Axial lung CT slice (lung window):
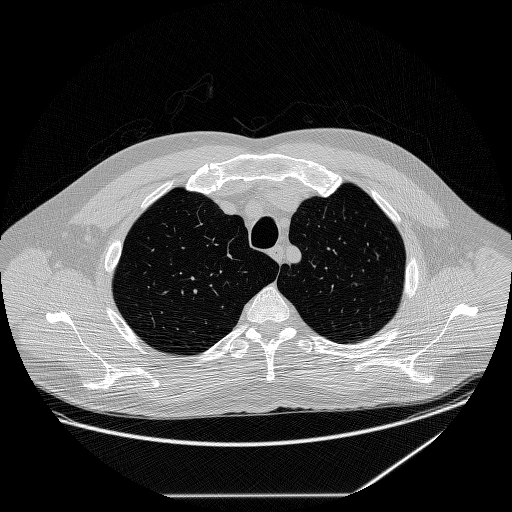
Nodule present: no